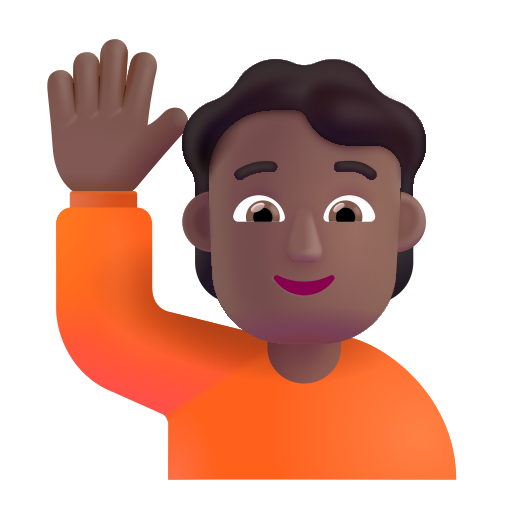
person raising hand color  dark